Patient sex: F
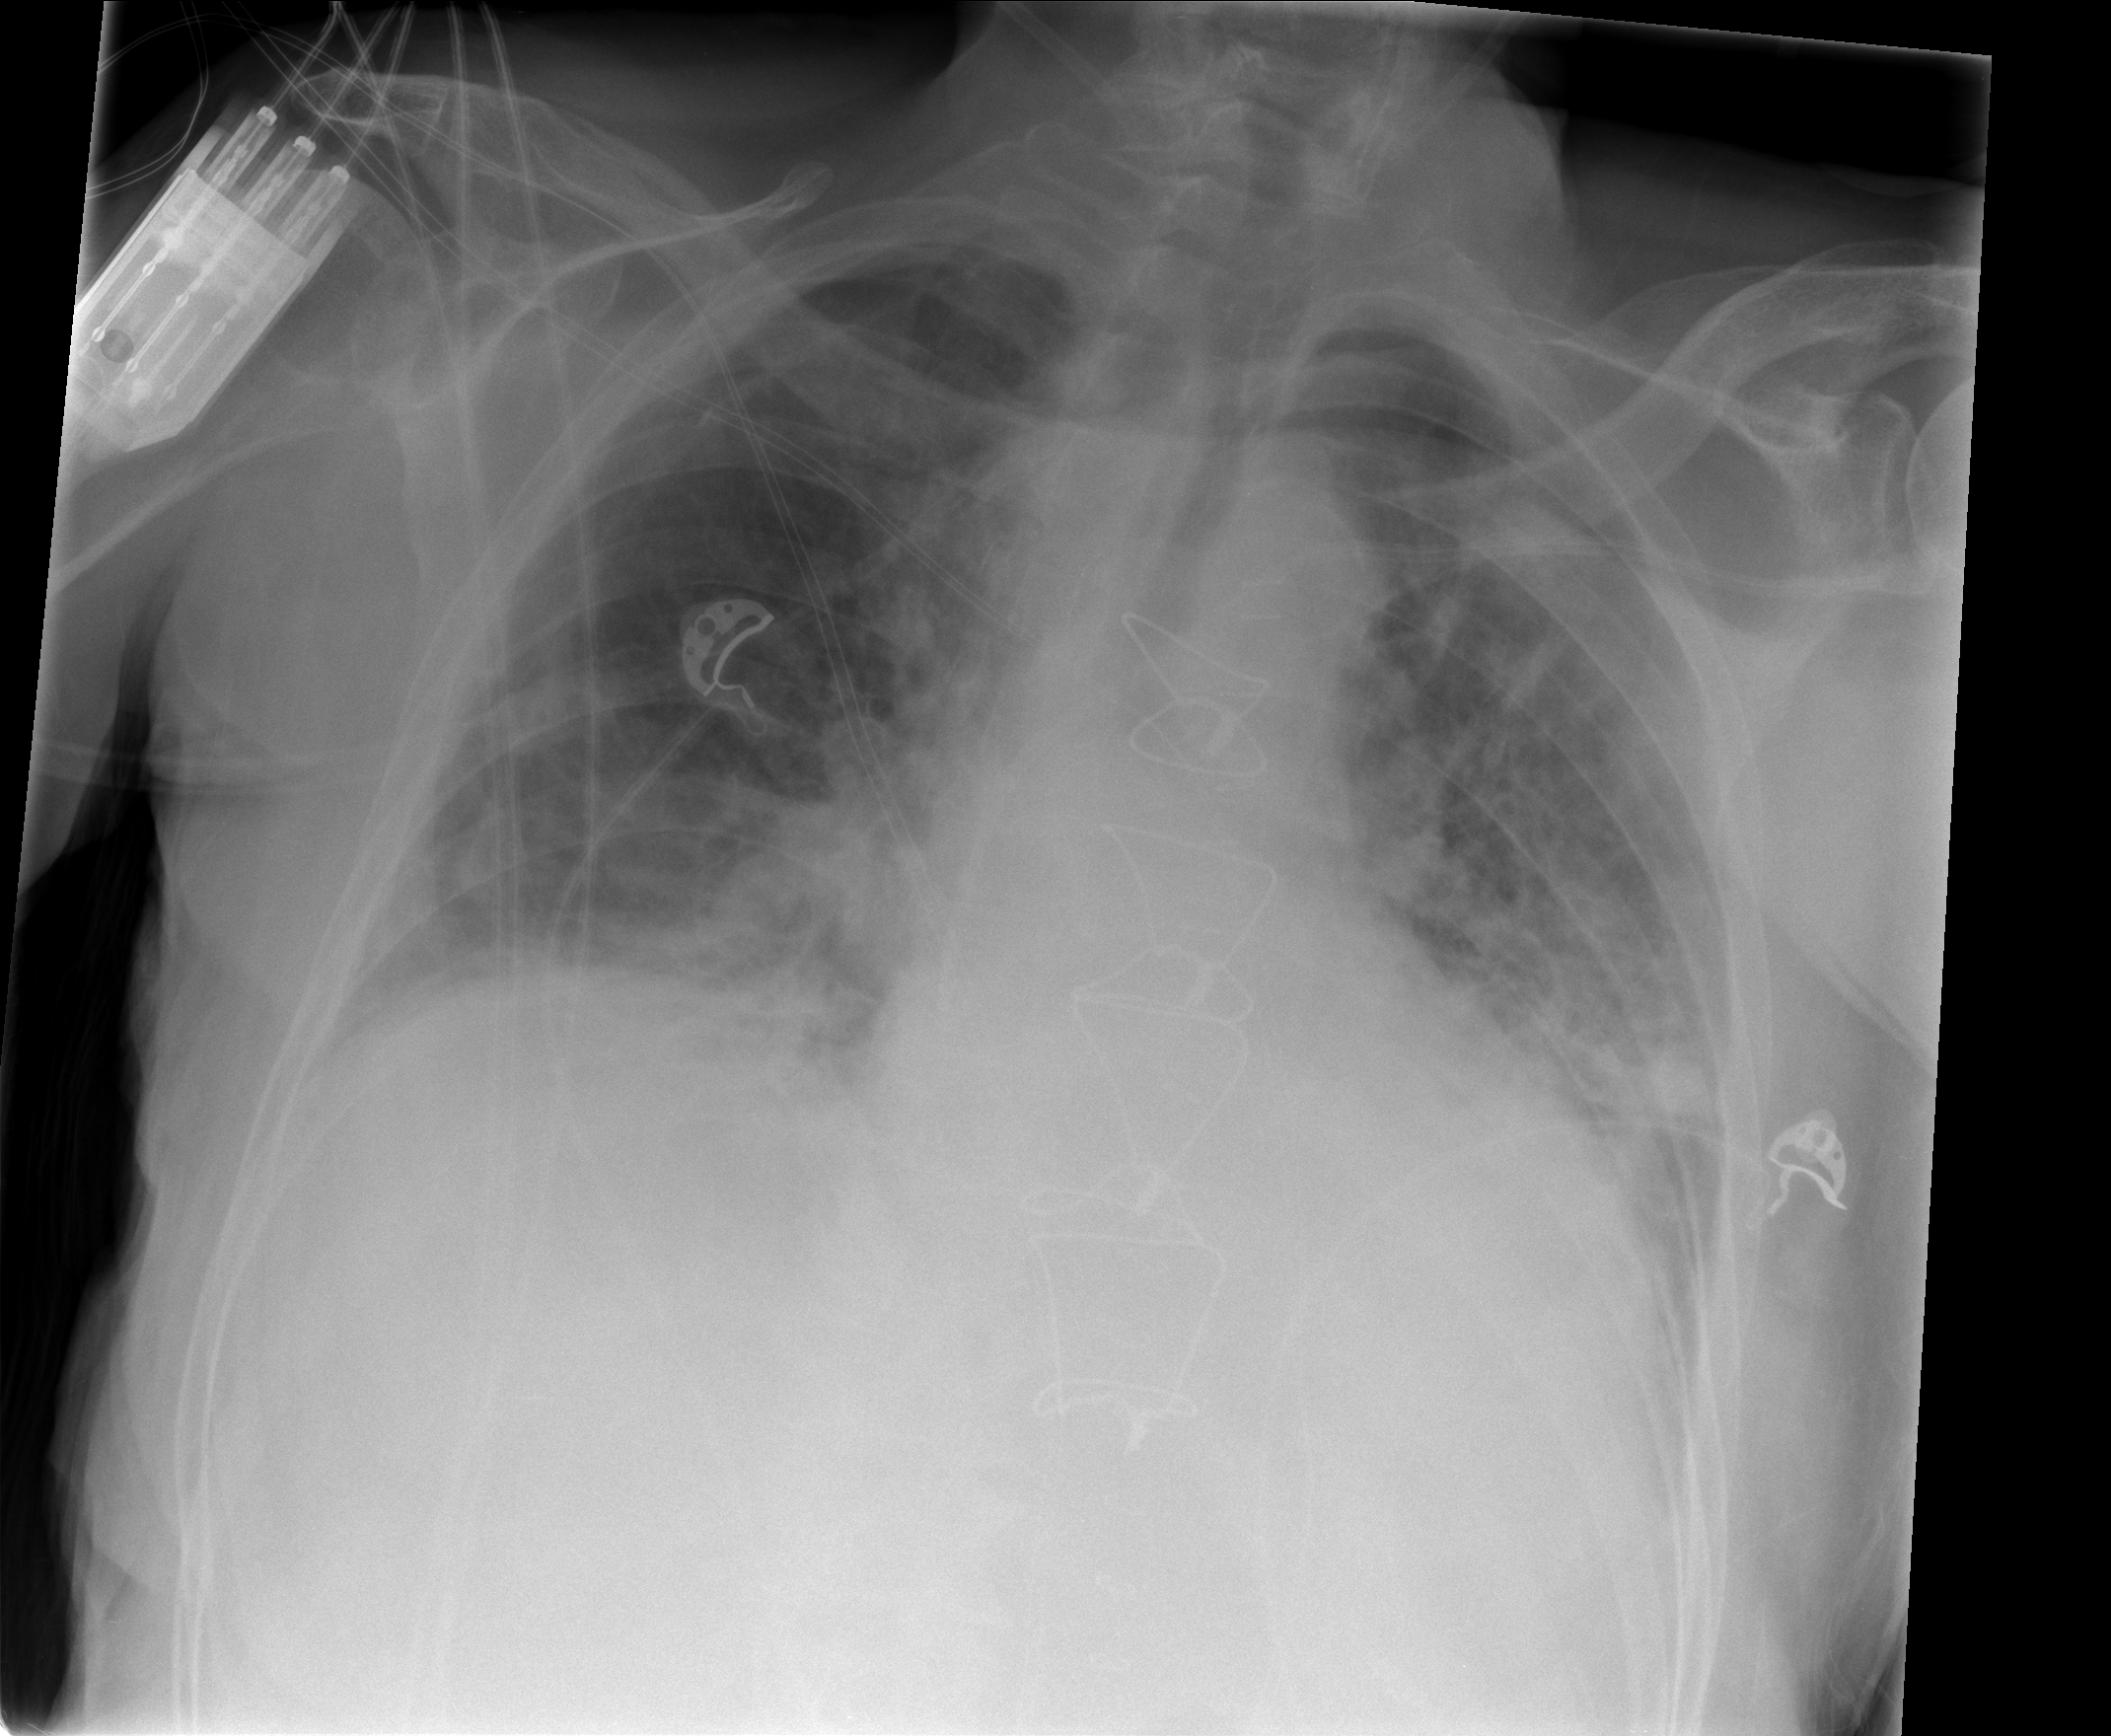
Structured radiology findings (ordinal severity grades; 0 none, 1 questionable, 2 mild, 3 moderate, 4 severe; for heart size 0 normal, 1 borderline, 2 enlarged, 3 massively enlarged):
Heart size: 2
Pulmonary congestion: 2
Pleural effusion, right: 2
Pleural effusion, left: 2
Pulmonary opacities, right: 2
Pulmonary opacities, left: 3
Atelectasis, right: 2
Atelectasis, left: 2